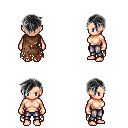
a pixel art fantasy rpg character, female body template, human, light skin, brown tattered cape, metal pants, gray pixie cut hairstyle, four views (front, back, left, right), 2x2 character sprite sheet, small pixel art, hard edges, no anti-aliasing